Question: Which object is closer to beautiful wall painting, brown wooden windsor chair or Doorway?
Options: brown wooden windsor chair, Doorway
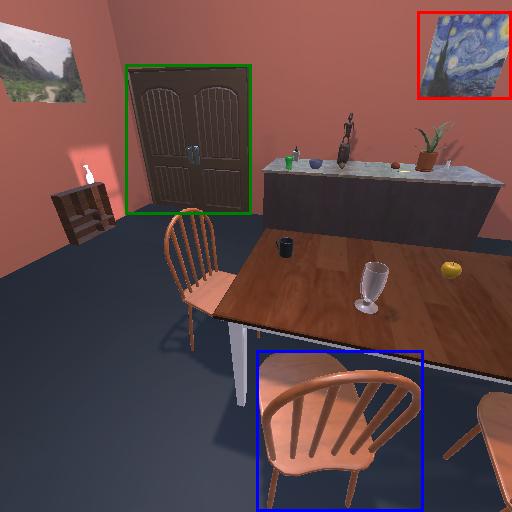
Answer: brown wooden windsor chair